【题型】填空题　【知识点】平面几何　【难度】hard
如图，平面直角坐标系中，矩形$OABC$的顶点$A(-2\sqrt{3},0)$，$C(0,2)$。将矩形$OABC$绕点$O$顺时针方向旋转，使点$A$恰好落在直线$OB$上的点$A_1$处，则点$B$的对应点$B_1$的坐标为$\underline{\quad\quad}$。

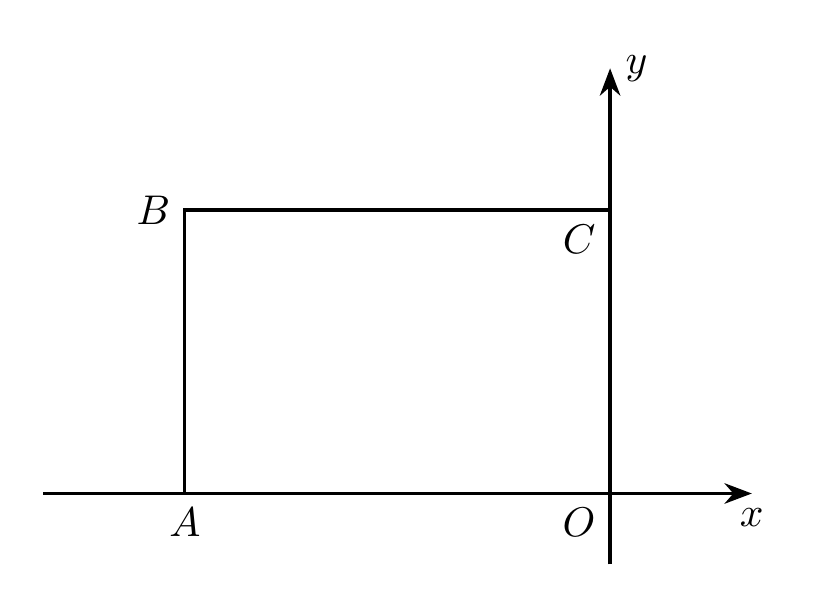
【解答】
【答案】$(-2,2\sqrt{3})$ 或 $(2,-2\sqrt{3})$

【知识点】根据矩形的性质求线段长、角度问题(旋转综合题)、全等三角形综合问题、已知正切值求边长

【分析】分两种情况：$^{\textcircled{1}}$当点$A$在$OB$上时：连接$OB_1$，作$B_1H \perp OA$于$H$，证明$\triangle AOB \cong \triangle HB_1O$得到$B_1H = OA = 2\sqrt{3}$，$OH = AB = 2$，即可得到答案；$^{\textcircled{2}}$当点$A$在$BO$延长线上时：过点$B_2$作$B_2M \perp x$轴，连接$OB_2$，根据对顶角相等和旋转的性质得出$\angle OB_2M = 30^\circ$，再根据勾股定理求出$OB_2$，根据$30$度所对的直角边等于斜边的一半得出$OM$，然后利用勾股定理求得$B_2M$即可得出答案。

【详解】解：$^{\textcircled{1}}$当点$A$在$OB$上时：

连接$OB_1$，作$B_1H \perp OA$于$H$，如图所示，

由题意知：$OA = 2\sqrt{3}$，$AB = OC = 2$

则$\tan \angle BOA = \dfrac{AB}{OA} = \dfrac{2}{2\sqrt{3}} = \dfrac{\sqrt{3}}{3}$

$\therefore \angle BOA = 30^\circ$

$\therefore \angle OBA = 60^\circ$

由旋转的性质可知，$\angle B_1OB = \angle BOA = 30^\circ$

$\therefore \angle B_1OH = 60^\circ$

在$\triangle AOB$和$\triangle HB_1O$中
\[
\begin{cases}
\angle BAO = \angle OHB_1 \\
\angle ABO = \angle HOB_1 \\
OB = OB_1
\end{cases}
\]
$\therefore \triangle AOB \cong \triangle HB_1O \ (\text{AAS})$

$\therefore B_1H = OA = 2\sqrt{3}$，$OH = AB = 2$

$\therefore$ 点$B_1$的坐标为$(-2,2\sqrt{3})$

$^{\textcircled{2}}$当点$A$在$BO$延长线上时：

过点$B_2$作$B_2M \perp x$轴，连接$OB_2$，如图

由$^{\textcircled{1}}$知，$\angle BOA = 30^\circ$

$\therefore \angle A_2OM = 30^\circ$

由旋转可知，$\angle B_2OA_2 = \angle BOA = 30^\circ$

$\therefore \angle B_2OM = 60^\circ$

$\therefore \angle OB_2M = 30^\circ$

$\because A(-2\sqrt{3},0)$，$C(0,2)$

$\therefore OA = BC = 2\sqrt{3}$，$OC = 2$

$\therefore OB_2 = OB = 4$

$\therefore OM = 2$

$\therefore B_2M = \sqrt{OB_2^2 - OM^2} = \sqrt{4^2 - 2^2} = 2\sqrt{3}$

$\therefore B_2(2,-2\sqrt{3})$

故答案为：$(-2,2\sqrt{3})$ 或 $(2,-2\sqrt{3})$。

【点睛】本题考查的是矩形的性质，旋转变换的性质，全等三角形的判定与性质，掌握矩形的性质，全等三角形的判定和性质定理是解题的关键。

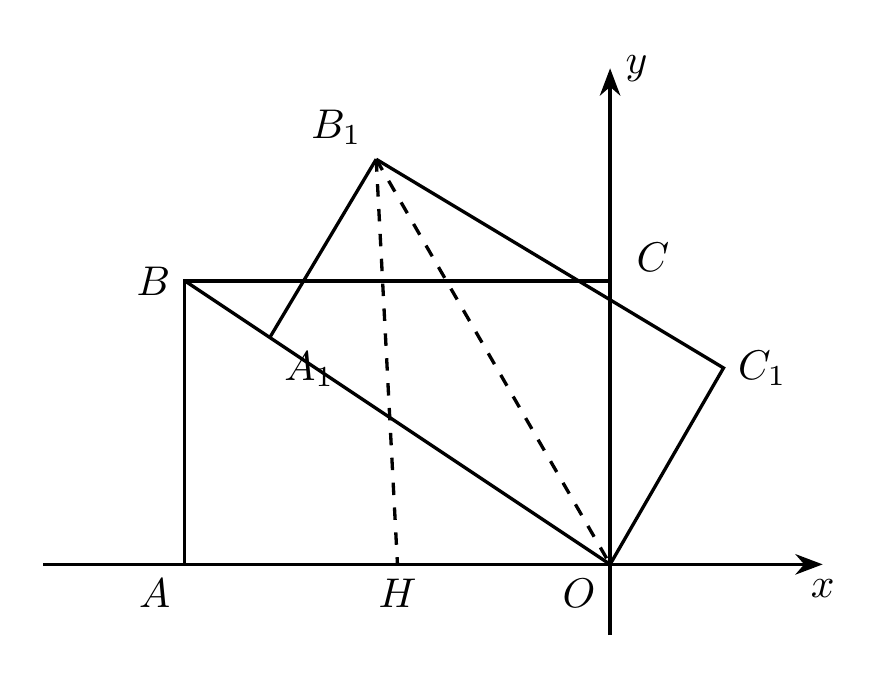
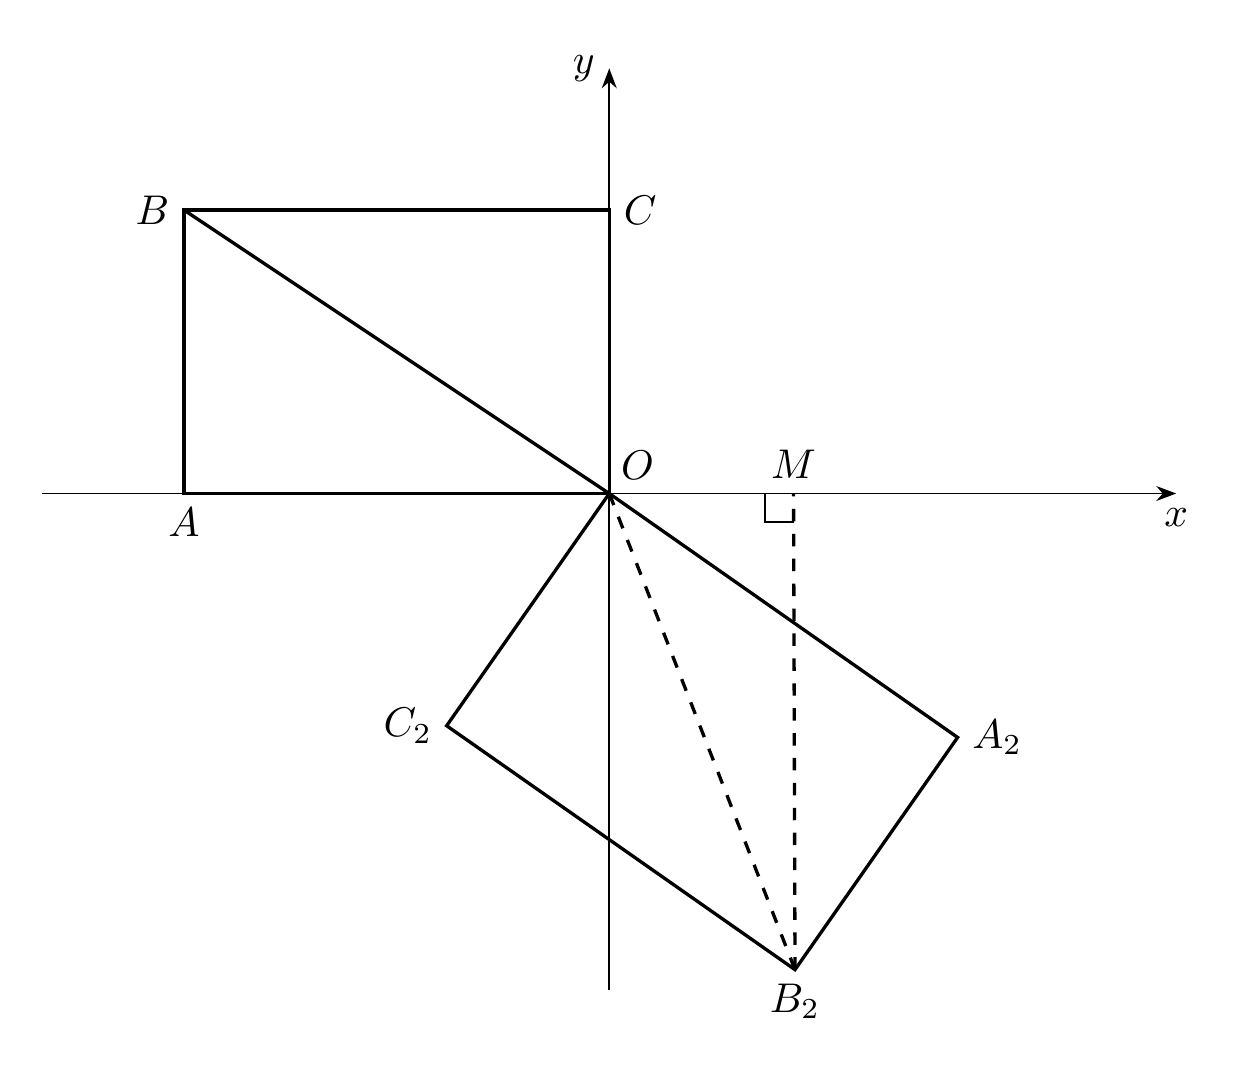